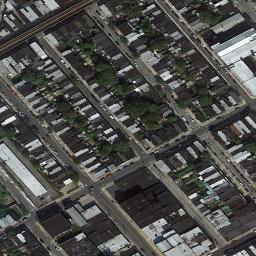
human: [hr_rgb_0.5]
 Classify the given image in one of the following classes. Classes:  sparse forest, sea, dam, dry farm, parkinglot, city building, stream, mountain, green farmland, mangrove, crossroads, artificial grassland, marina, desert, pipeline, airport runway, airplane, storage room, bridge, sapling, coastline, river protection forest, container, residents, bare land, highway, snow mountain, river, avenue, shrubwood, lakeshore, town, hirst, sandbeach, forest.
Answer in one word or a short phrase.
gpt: town